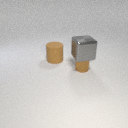
large brown rubber cylinder to the left of small brown metal cylinder